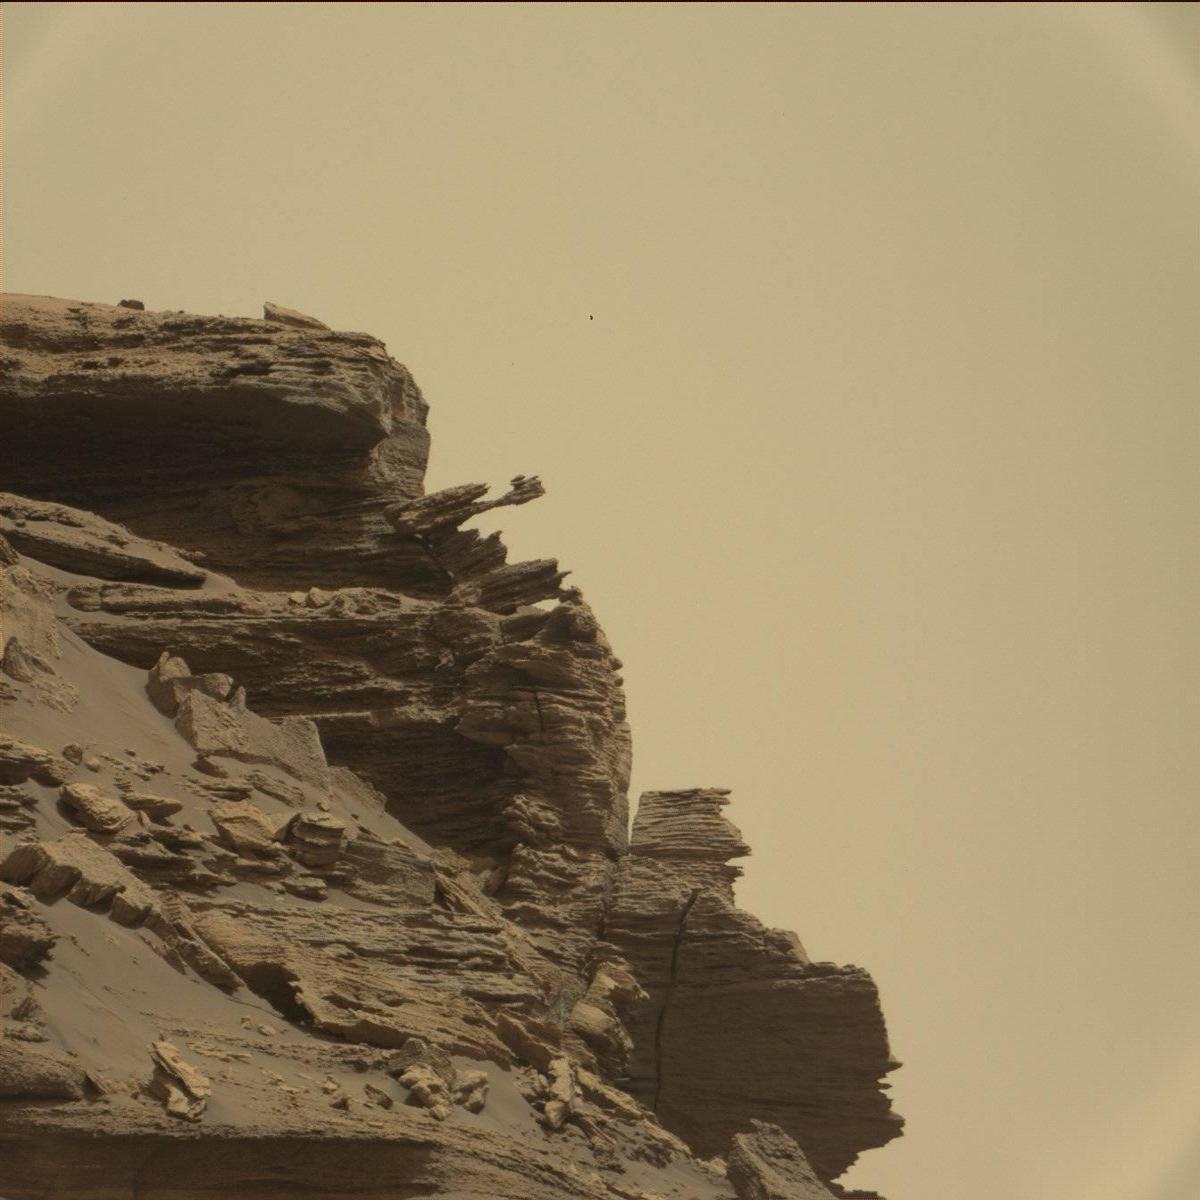
Terrain classes present: Bedrock, Sand / Soil, Sky